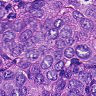
Metastatic tissue present: yes